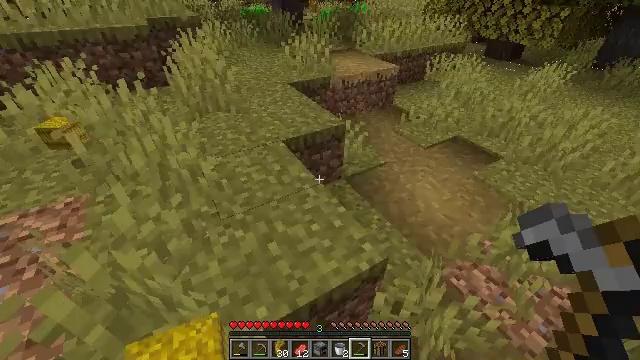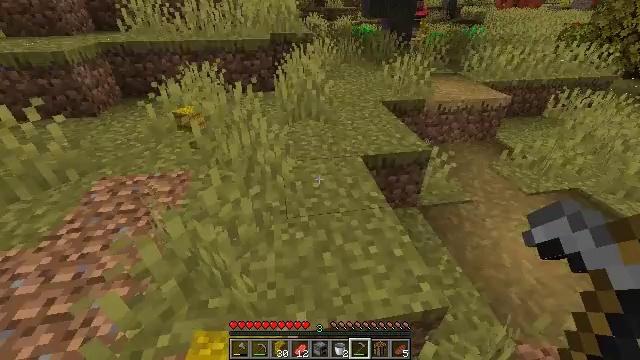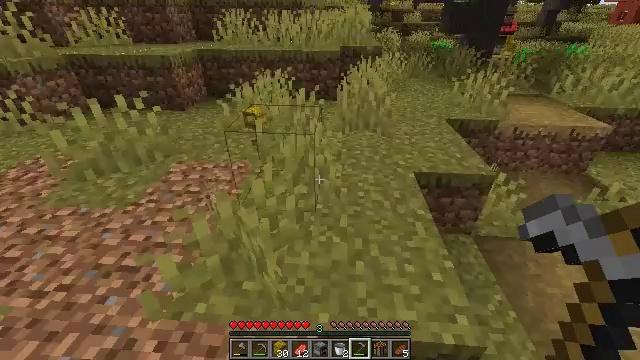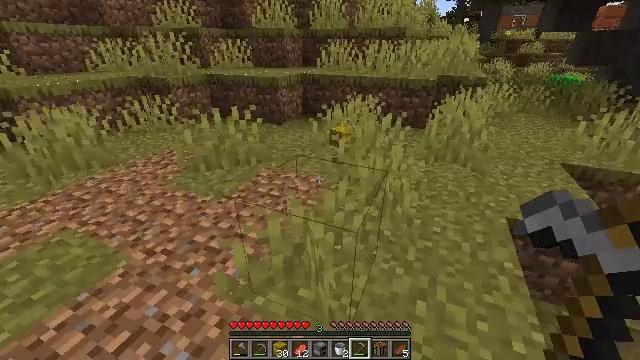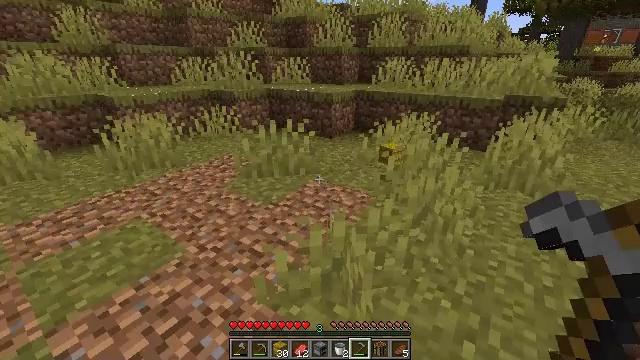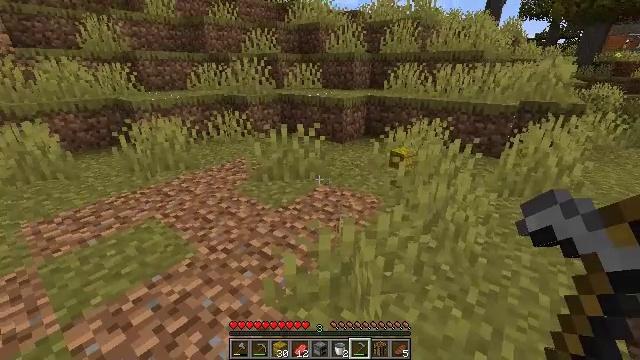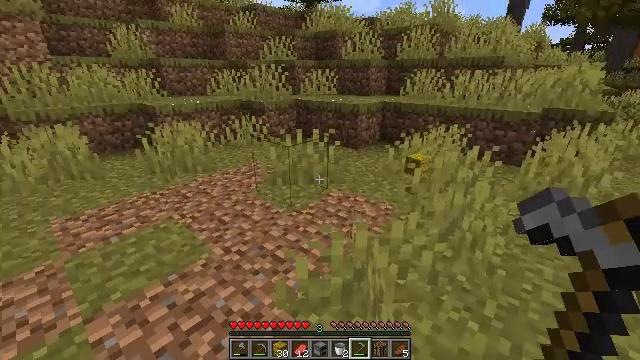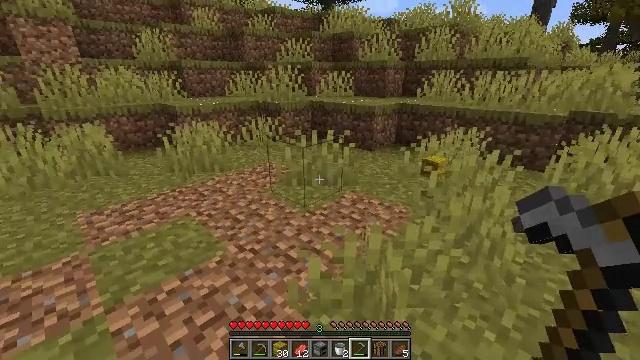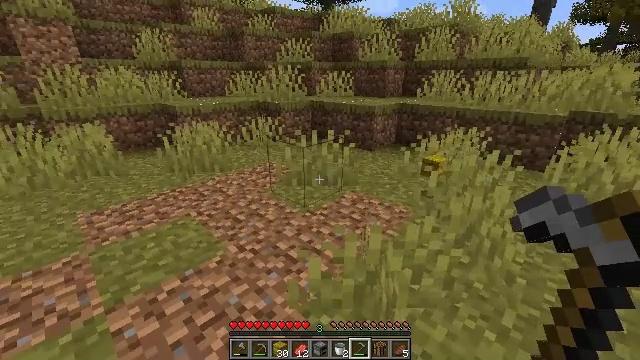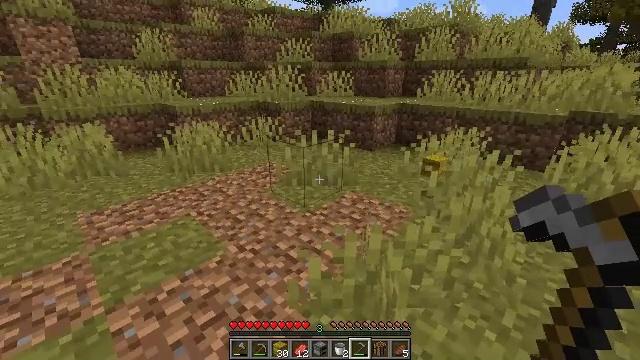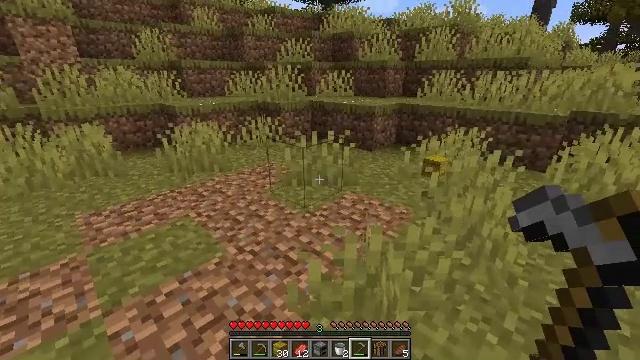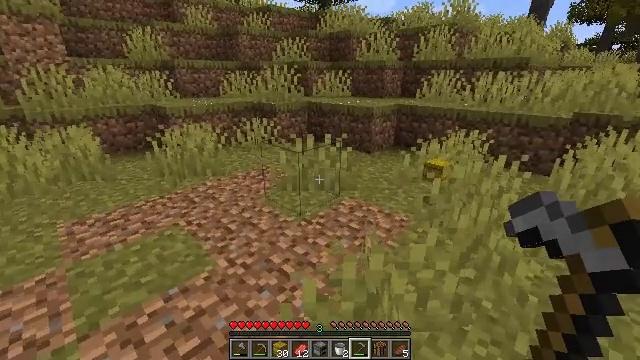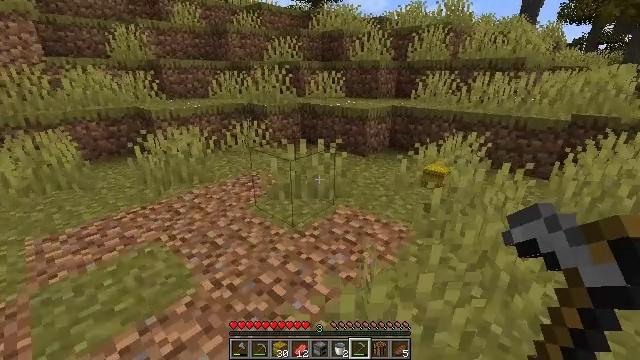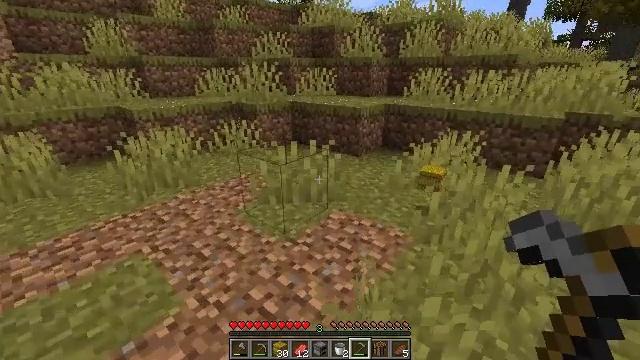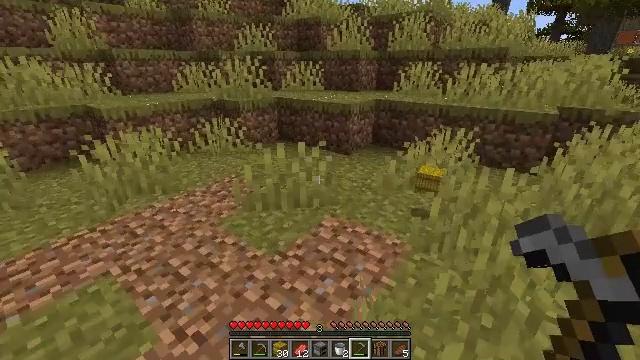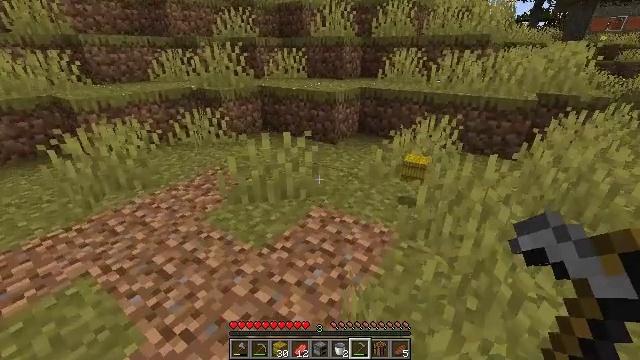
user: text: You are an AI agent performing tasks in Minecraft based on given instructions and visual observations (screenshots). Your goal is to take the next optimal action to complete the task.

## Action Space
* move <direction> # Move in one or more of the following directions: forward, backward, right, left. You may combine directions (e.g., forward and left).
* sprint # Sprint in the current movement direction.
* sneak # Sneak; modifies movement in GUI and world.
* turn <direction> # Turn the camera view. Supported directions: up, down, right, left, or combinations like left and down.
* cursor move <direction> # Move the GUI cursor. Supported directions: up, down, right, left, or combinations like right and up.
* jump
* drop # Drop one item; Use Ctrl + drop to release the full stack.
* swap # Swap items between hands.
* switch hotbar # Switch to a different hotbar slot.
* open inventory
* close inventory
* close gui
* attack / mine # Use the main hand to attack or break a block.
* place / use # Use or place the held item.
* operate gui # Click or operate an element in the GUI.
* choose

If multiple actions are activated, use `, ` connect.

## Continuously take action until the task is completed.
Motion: motion action
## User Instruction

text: Break the hay block to collect it.
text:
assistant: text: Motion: turn left and up
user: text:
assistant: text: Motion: turn left and up
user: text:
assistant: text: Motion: turn left and up
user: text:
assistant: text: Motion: turn left and up
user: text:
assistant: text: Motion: turn left and up
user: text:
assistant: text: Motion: turn left and up
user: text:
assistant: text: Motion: turn left
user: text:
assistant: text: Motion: no_op
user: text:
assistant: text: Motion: no_op
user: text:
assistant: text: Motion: move forward
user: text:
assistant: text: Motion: move forward
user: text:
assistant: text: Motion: move forward, turn right
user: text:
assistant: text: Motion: move forward, turn right
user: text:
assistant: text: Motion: move forward, turn right and down
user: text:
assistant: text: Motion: move forward, turn right and down
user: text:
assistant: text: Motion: move forward, turn right and down
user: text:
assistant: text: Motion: move forward, turn right and down
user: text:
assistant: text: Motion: move forward, turn right and down
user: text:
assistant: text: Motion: move forward, turn right and down
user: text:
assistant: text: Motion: move forward, turn right and down
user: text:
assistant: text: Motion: move forward, turn right and down
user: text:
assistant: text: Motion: move forward, turn right and down
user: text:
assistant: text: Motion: move forward, turn right and down
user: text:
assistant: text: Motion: move forward, turn right and down
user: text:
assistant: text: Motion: move forward, turn right and down
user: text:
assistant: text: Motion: move forward, turn right and down
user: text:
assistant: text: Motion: move forward, turn right
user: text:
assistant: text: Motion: move forward, turn right
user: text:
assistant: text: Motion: move forward, turn right and up
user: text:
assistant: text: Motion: move forward and move right, turn right and up